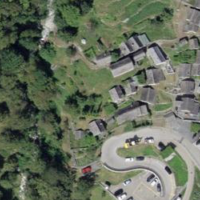
EUNIS habitat code: 52
Species observed at this site:
Lycaena phlaeas
Podarcis muralis